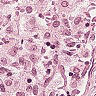
Metastatic tissue present: no